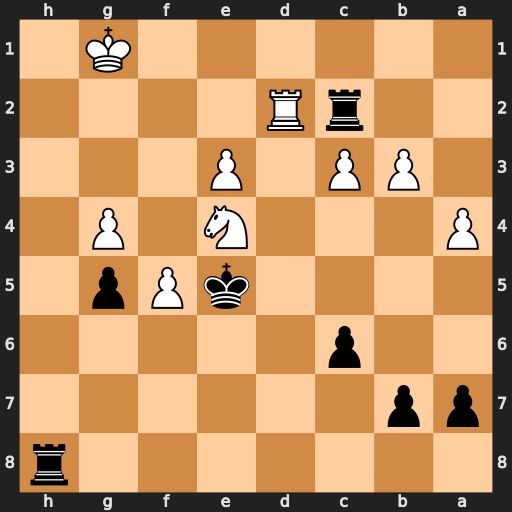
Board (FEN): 7r/pp6/2p5/4kPp1/P3N1P1/1PP1P3/2rR4/6K1
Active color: b
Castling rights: -
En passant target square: -
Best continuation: Rc1+ Kg2 Kxe4